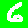
Digit: 6